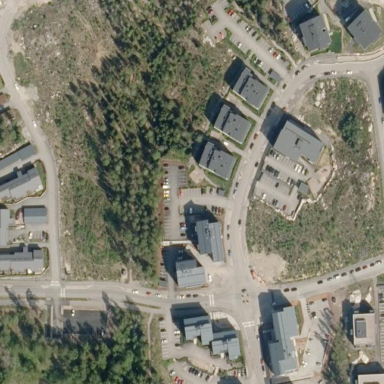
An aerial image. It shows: Residential area within neighborhood.